Aerial crown-view tile of a tropical tree (Barro Colorado Island, Panama), acquired 20250217:
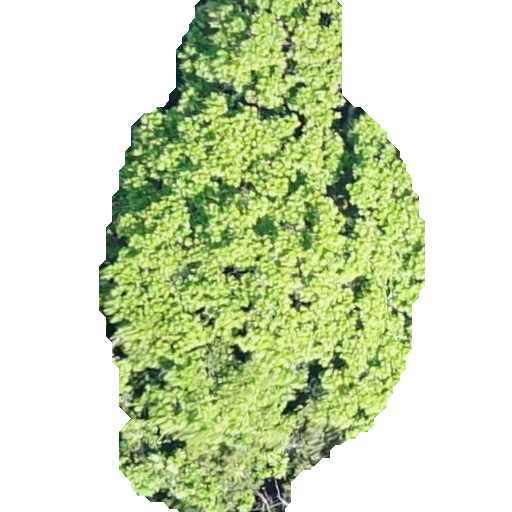
Species: Anacardium excelsum
GBIF accepted scientific name: Anacardium excelsum
Crown area: 189.025 m²